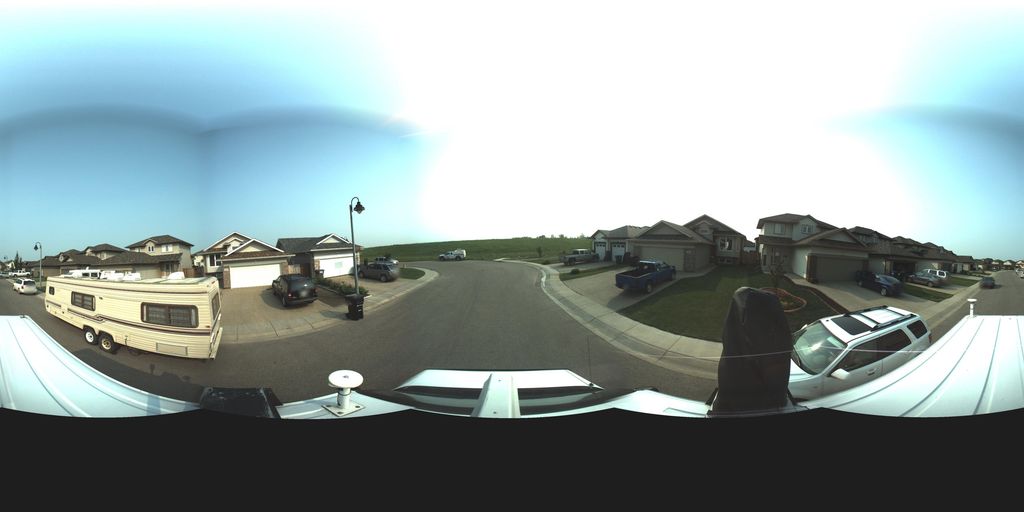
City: saskatoon